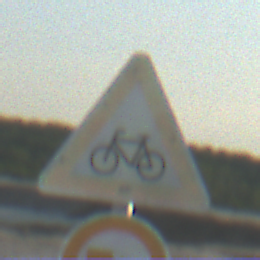
Verkehrszeichen: RadverkehrRechts
Zusatzzeichen unten: UeberholverbotKraftfahrzeuge
Umgebung: Outdoor, Beach
Tageszeit: SunriseSunset
Wetter: Clear
Licht: Natural
Jahreszeit: NotSpecified
Kontrast: HighContrast